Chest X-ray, PA view. Patient: 34 years old, sex M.
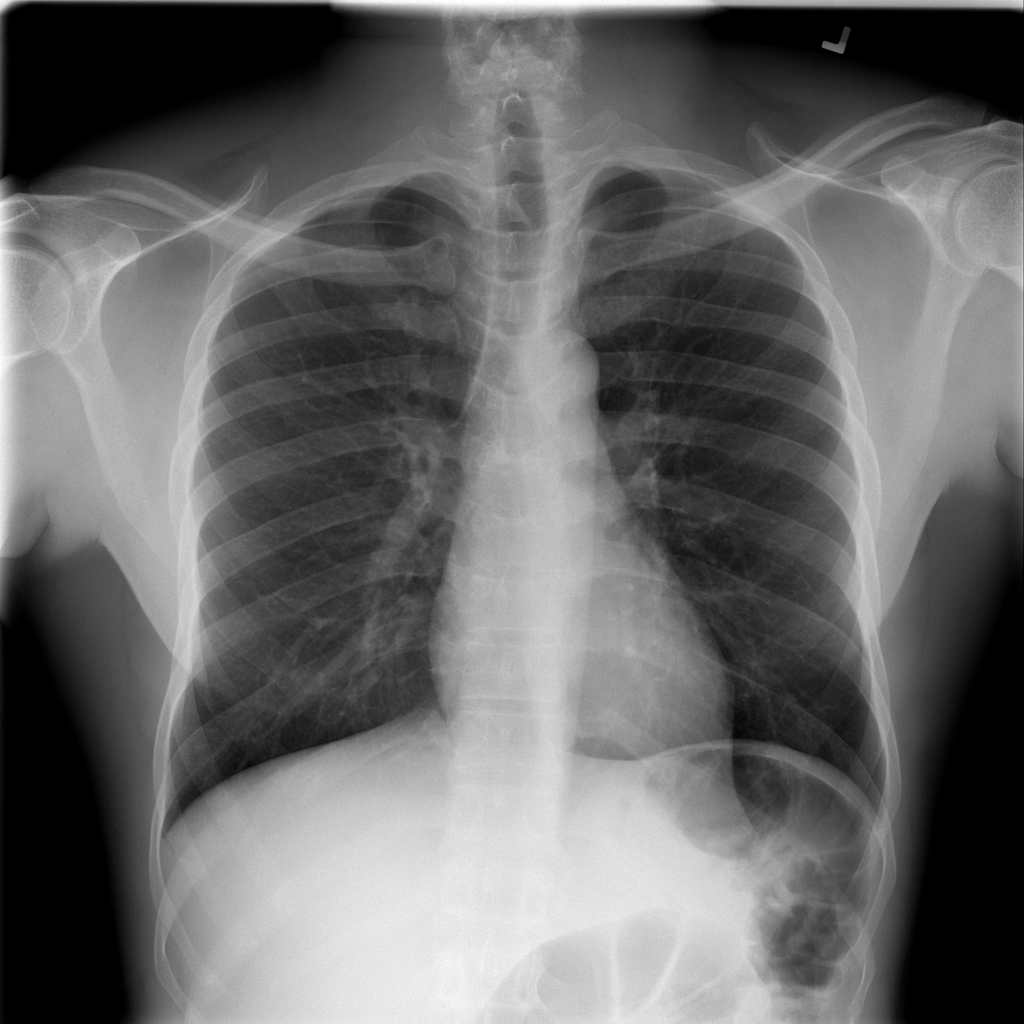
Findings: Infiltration